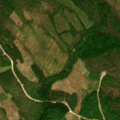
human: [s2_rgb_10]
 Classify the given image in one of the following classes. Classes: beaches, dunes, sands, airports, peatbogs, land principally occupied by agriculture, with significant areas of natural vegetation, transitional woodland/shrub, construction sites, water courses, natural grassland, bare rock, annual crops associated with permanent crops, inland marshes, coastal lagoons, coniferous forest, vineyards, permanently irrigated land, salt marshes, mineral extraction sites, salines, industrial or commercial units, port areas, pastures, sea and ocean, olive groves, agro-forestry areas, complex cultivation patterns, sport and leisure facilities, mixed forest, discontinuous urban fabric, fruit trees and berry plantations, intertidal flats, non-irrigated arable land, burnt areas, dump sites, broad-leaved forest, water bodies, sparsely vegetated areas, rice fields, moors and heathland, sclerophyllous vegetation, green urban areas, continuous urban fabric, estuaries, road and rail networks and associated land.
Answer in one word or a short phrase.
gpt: coniferous forest, transitional woodland/shrub